Question: I'm trying to optimize my JPA implementation, using EclipseLink.
I've added batch operations to it. But it is still taking A LOT of time to do 50 000 inserts. It takes more than 10 times the amount of time it takes to do the exact same insert using raw SQL with JDBC.
To make sure batch operations were in fact working I used Wireshark to check my packets and it is not using batch inserts.
Here's one of the insert packets:

It is not doing:
'''
INSERT INTO ENTITYCLASSTEST (LASTNAME, NAME) VALUES ('sfirosijfhgdoi 0', 'dsufius0'), ('sfirosijfhgdoi 0', 'dsufius0'), ('sfirosijfhgdoi 0', 'dsufius0'), ('sfirosijfhgdoi 0', 'dsufius0')... and so on
'''
I was expecting it to do as above but it is inserting one line per packet and not multiple lines per packet.
Here's is my Entity Class:
'''
@Entity
public class EntityClassTest implements Serializable {
private static final long serialVersionUID = 1L;
@Id
@GeneratedValue(strategy = GenerationType.IDENTITY)
private Long id;
private String name;
private String lastname;
public EntityClassTest() {
}
public EntityClassTest(Long id, String name, String lastname) {
this.id = id;
this.name = name;
this.lastname = lastname;
}
public EntityClassTest(String name, String lastname) {
this.name = name;
this.lastname = lastname;
}
public Long getId() {
return id;
}
public String getName() {
return name;
}
public String getLastName() {
return lastname;
}
public void setId(Long id) {
this.id = id;
}
public void setName(String name) {
this.name = name;
}
public void setLastName(String lastname) {
this.lastname = lastname;
}
@Override
public int hashCode() {
int hash = 0;
hash += (id != null ? id.hashCode() : 0);
return hash;
}
@Override
public boolean equals(Object object) {
// TODO: Warning - this method won't work in the case the id fields are not set
if (!(object instanceof EntityClassTest)) {
return false;
}
EntityClassTest other = (EntityClassTest) object;
if ((this.id == null && other.id != null) || (this.id != null && !this.id.equals(other.id))) {
return false;
}
return true;
}
@Override
public String toString() {
return "database.EntityClassTest [id=" + id + " ]";
}
}
'''
And here is my persist method that receives a 'List' and persists all the objects inside.
'''
public void insertListToTable(final String persistenceUnit, final List list) throws SQLException {
final EntityManagerFactory entityManagerFactory = Persistence.createEntityManagerFactory(persistenceUnit);
final EntityManager entityManager = entityManagerFactory.createEntityManager();
final EntityTransaction transaction = entityManager.getTransaction();
try {
final int listSize = list.size();
transaction.begin();
for (int i = 0; i<listSize; i++) { //Object object : list) {
final Object object = list.get(i);
entityManager.persist(object);
if ( i % 500 == 0 ) { //500, same as the JDBC batch size defined in the persistence.xml
//flush a batch of inserts and release memory:
entityManager.flush();
entityManager.clear();
}
}
transaction.commit();
}
catch(Exception e) {
if (transaction != null) {
transaction.rollback();
}
throw new SQLException(e.getMessage());
}
finally {
entityManager.close();
}
}
'''
And my 'persistence.xml', where I set 500 as the batch value, file is:
'''
<?xml version="1.0" encoding="UTF-8"?>
<persistence version="2.1" xmlns="http://xmlns.jcp.org/xml/ns/persistence" xmlns:xsi="http://www.w3.org/2001/XMLSchema-instance" xsi:schemaLocation="http://xmlns.jcp.org/xml/ns/persistence http://xmlns.jcp.org/xml/ns/persistence/persistence_2_1.xsd">
<persistence-unit name="ExternalServer" transaction-type="RESOURCE_LOCAL">
<provider>org.eclipse.persistence.jpa.PersistenceProvider</provider>
<!-- List of Entity classes -->
<class>model.EntityClassTest</class>
<properties>
<property name="javax.persistence.jdbc.url" value="jdbc:mysql://myServer:3306/testdb?zeroDateTimeBehavior=convertToNull"/>
<property name="javax.persistence.jdbc.user" value="testdbuser"/>
<property name="javax.persistence.jdbc.driver" value="com.mysql.jdbc.Driver"/>
<property name="javax.persistence.jdbc.password" value="myPassword"/>
<property name="javax.persistence.schema-generation.database.action" value="create"/>
<!-- Weaving -->
<property name="eclipselink.weaving" value="static"/>
<!-- SQL dialect / Database type -->
<property name="hibernate.dialect" value="org.hibernate.dialect.MySQLDialect"/>
<property name="eclipselink.target-database" value="MySQL"/>
<!-- Tell the JPA provider to, by default, create the table if it does not exist. -->
<property name="javax.persistence.schema-generation.database.action" value="create"/>
<!-- No logging (For development change the value to "FINE") -->
<property name="eclipselink.logging.level" value="OFF"/>
<!-- Enable batch writing -->
<property name="eclipselink.jdbc.batch-writing" value="JDBC"/>
<!-- Batch size -->
<property name="eclipselink.jdbc.batch-writing.size" value="500"/>
</properties>
</persistence-unit>
</persistence>
'''
So my question is, why is it not batch inserting? I believe I've EclipseLink well configured to do so from what I've been reading around on EclipseLink website and here SO as well.
As suggested by Chris's answer, I changed in my 'EntityClassTest' this value '@GeneratedValue(strategy = GenerationType.IDENTITY)' to '@GeneratedValue(strategy = GenerationType.SEQUENCE)' and re-run the test and the packets are being sent as before (like the image I posted above). So it didn't fix my problem I'm afraid.
I've changed the logging level in the 'persistence.xml' file to 'FINEST' as shown next.
'''
<property name="eclipselink.logging.level" value="FINEST"/>
'''
And here is the log generated. I placed it in a pastebin because it is quite long.
<URL>
It seems to be calling 'Execute query InsertObjectQuery' quite a lot of times.
Here's the version for each component I'm using.
'''
+-------------------------+------------------------------+
| Variable_name | Value |
+-------------------------+------------------------------+
| innodb_version | 5.6.12 |
| protocol_version | 10 |
| slave_type_conversions | |
| version | 5.6.12-log |
| version_comment | MySQL Community Server (GPL) |
| version_compile_machine | x86_64 |
| version_compile_os | Win64 |
+-------------------------+------------------------------+
Netbeans 8.0
EclipseLink (JPA 2.1)
mysql-connector-java-5.1.24.jar
'''
Following CuriousMind's answer I've edited my 'EntityClassTest' id annotation to:
'''
@Id
@GeneratedValue(strategy = GenerationType.AUTO, generator="id-seq-gen")
@SequenceGenerator( name="id-seq-gen", sequenceName="ID_SEQ_GEN", allocationSize=500 )
private Long id;
'''
But it didn't solve my problem, I'm still getting one single insert per packet (as described by the image above) and on the 'EclipseLink' log I'm getting:
'''
[EL Fine]: sql: 2014-10-19 06:44:02.608--ClientSession(824177287)--Connection(<PHONE>)--Thread(Thread[main,5,main])--SELECT LAST_INSERT_ID()
[EL Finest]: sequencing: 2014-10-19 06:44:02.608--UnitOfWork(<PHONE>)--Thread(Thread[main,5,main])--assign sequence to the object (1.251 -> database.EntityClassTest [id=null ])
[EL Finest]: query: 2014-10-19 06:44:02.608--UnitOfWork(<PHONE>)--Thread(Thread[main,5,main])--Execute query InsertObjectQuery(database.EntityClassTest [id=null ])
[EL Finest]: query: 2014-10-19 06:44:02.608--ClientSession(824177287)--Thread(Thread[main,5,main])--Execute query ValueReadQuery(name="ID_SEQ_GEN" sql="SELECT LAST_INSERT_ID()")
[EL Fine]: sql: 2014-10-19 06:44:02.608--ClientSession(824177287)--Connection(<PHONE>)--Thread(Thread[main,5,main])--INSERT INTO ENTITYCLASSTEST (LASTNAME, NAME) VALUES (?, ?)
bind => [sfirosijfhgdoi 2068, dsufius1034]
[EL Fine]: sql: 2014-10-19 06:44:02.608--ClientSession(824177287)--Connection(<PHONE>)--Thread(Thread[main,5,main])--SELECT LAST_INSERT_ID()
[EL Finest]: sequencing: 2014-10-19 06:44:02.608--UnitOfWork(<PHONE>)--Thread(Thread[main,5,main])--assign sequence to the object (1.252 -> database.EntityClassTest [id=null ])
[EL Finest]: query: 2014-10-19 06:44:02.608--UnitOfWork(<PHONE>)--Thread(Thread[main,5,main])--Execute query InsertObjectQuery(database.EntityClassTest [id=null ])
[EL Finest]: query: 2014-10-19 06:44:02.608--ClientSession(824177287)--Thread(Thread[main,5,main])--Execute query ValueReadQuery(name="ID_SEQ_GEN" sql="SELECT LAST_INSERT_ID()")
[EL Fine]: sql: 2014-10-19 06:44:02.608--ClientSession(824177287)--Connection(<PHONE>)--Thread(Thread[main,5,main])--INSERT INTO ENTITYCLASSTEST (LASTNAME, NAME) VALUES (?, ?)
bind => [sfirosijfhgdoi 2244, dsufius1122]
'''
And so on...
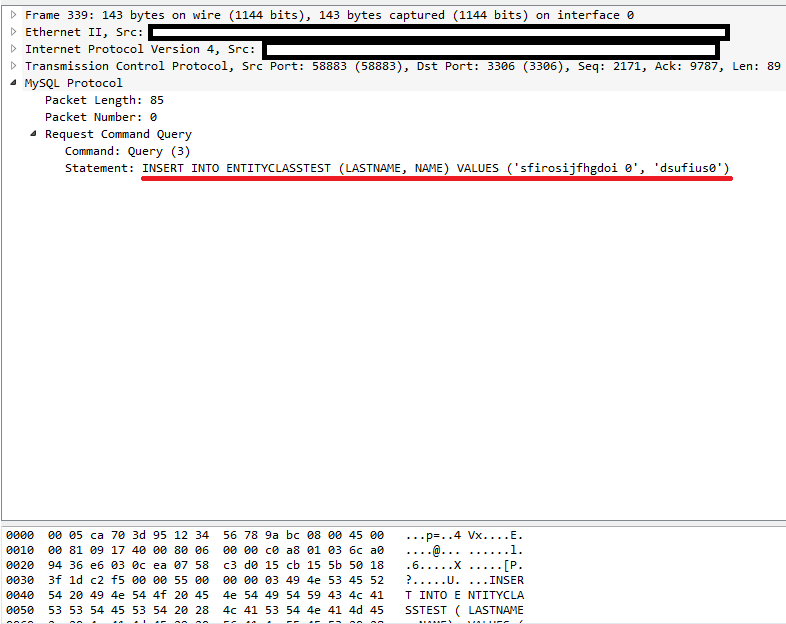
Answer: You are using GenerationType.IDENTITY for sequencing, which requires retrieving the IDs from each insert statement one by one. Try a sequencing scheme that allows preallocation in batches of 500 and you will see improvements:
<URL>